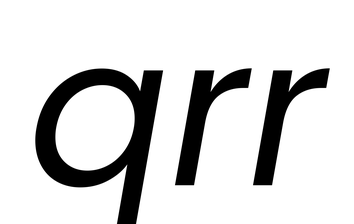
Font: Poppins-Italic